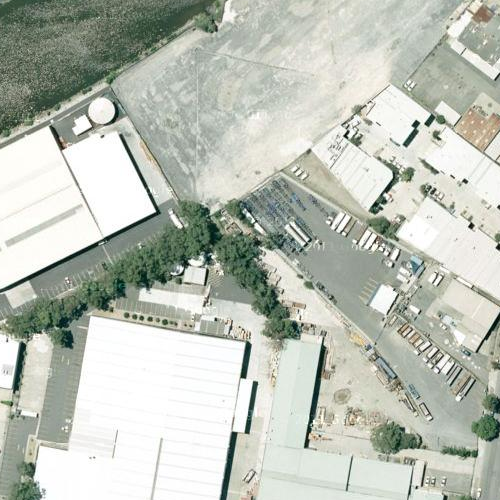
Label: sydney